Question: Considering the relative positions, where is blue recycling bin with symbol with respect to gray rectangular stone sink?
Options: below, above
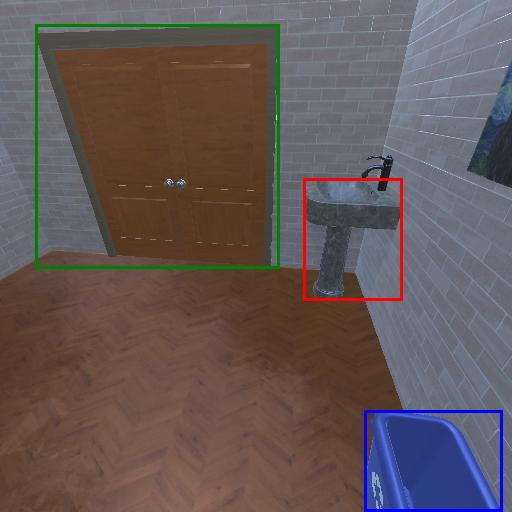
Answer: below